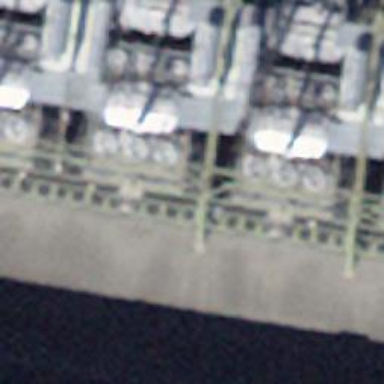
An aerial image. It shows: Insulator used in power systems.